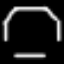
Label: octagon